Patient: sex M, age 48
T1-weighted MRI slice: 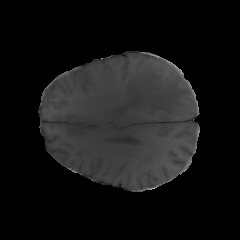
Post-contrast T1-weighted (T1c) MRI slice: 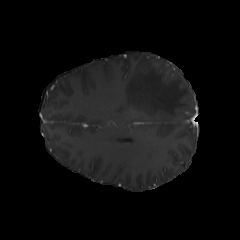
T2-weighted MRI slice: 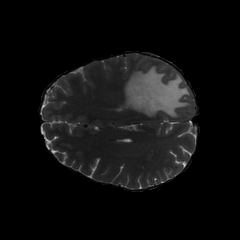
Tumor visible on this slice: yes
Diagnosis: Glioblastoma, IDH-wildtype
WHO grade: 4